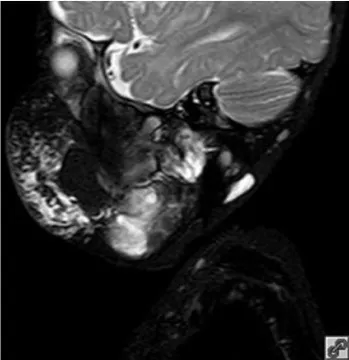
Patient 2 from
Table 1. Extensive mixed, mostly macrocystic cervicofacial lymphatic malformations requiring intubation at birth. Response after 5 months. T2, transverse relaxation.
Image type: radiology (mri)